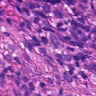
Metastatic tissue present: yes